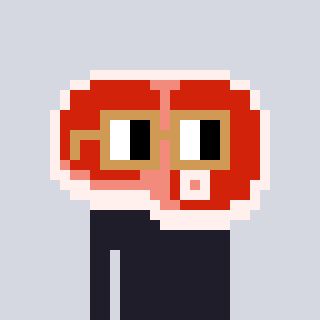
a pixel art character with square brown glasses, a steak-shaped head and a purple-colored body on a cool background